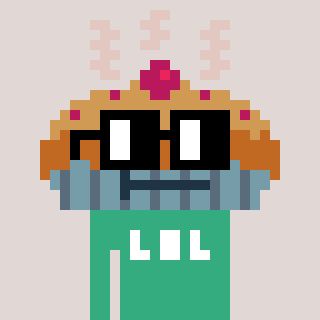
a pixel art character with square black glasses, a pie-shaped head and a teal-colored body on a warm background